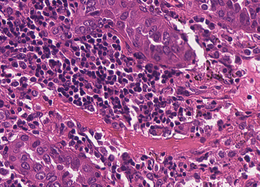
Tumor epithelial tissue: yes
Tumor-associated stroma tissue: yes
Normal tissue: no